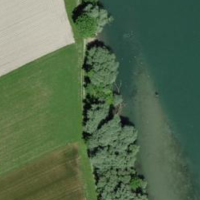
EUNIS habitat code: 52
Species observed at this site:
Cornus sanguinea